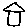
Label: house